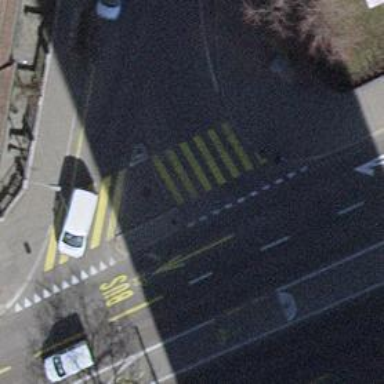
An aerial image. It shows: Zebra marked crossing.